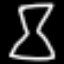
Label: hourglass